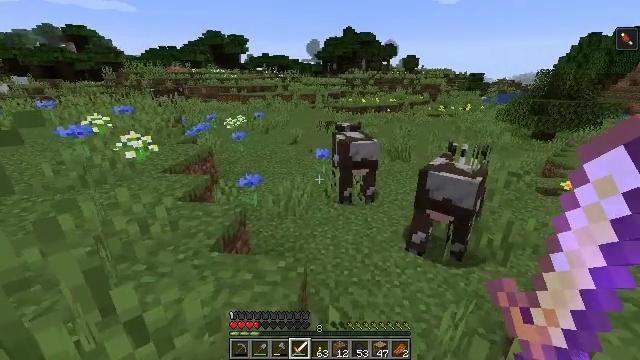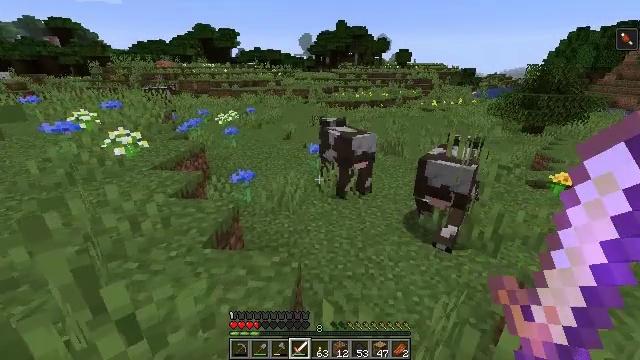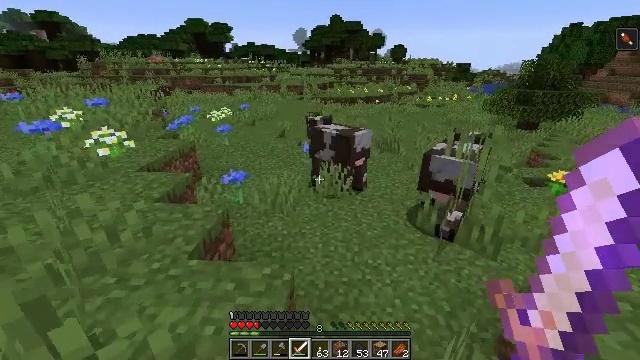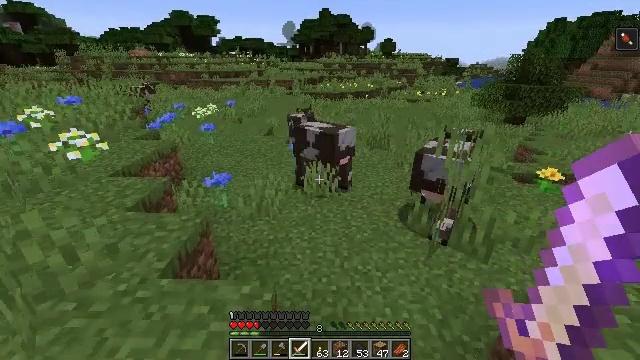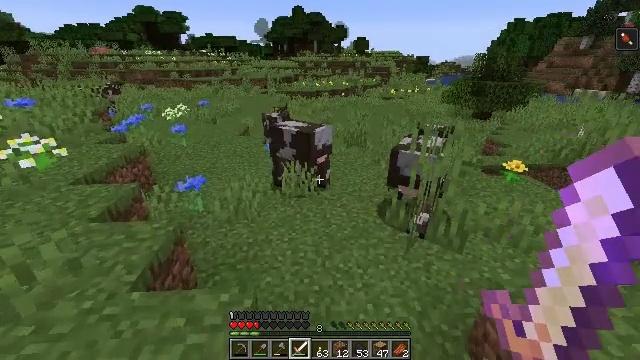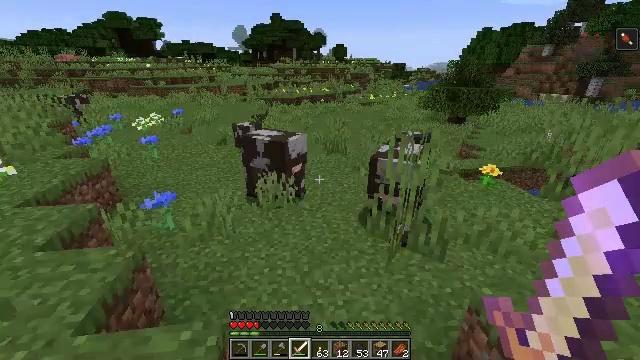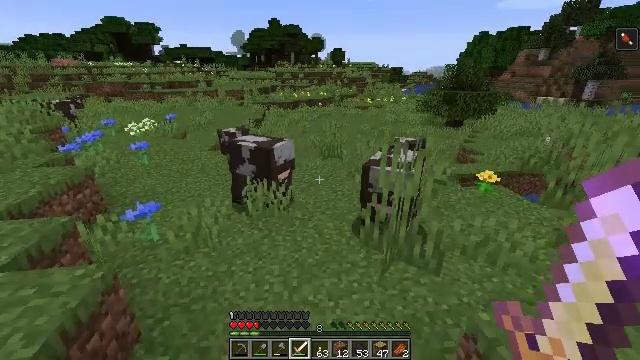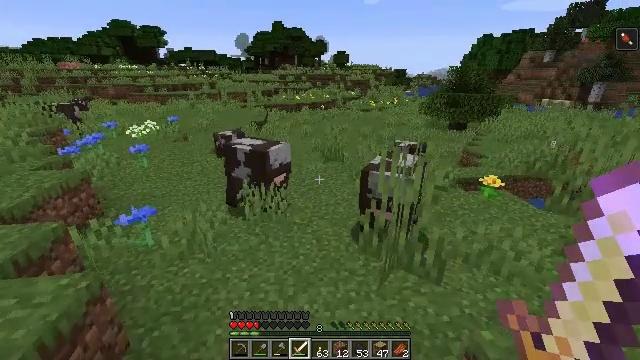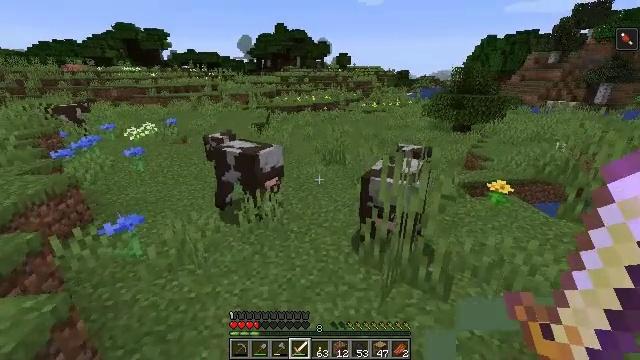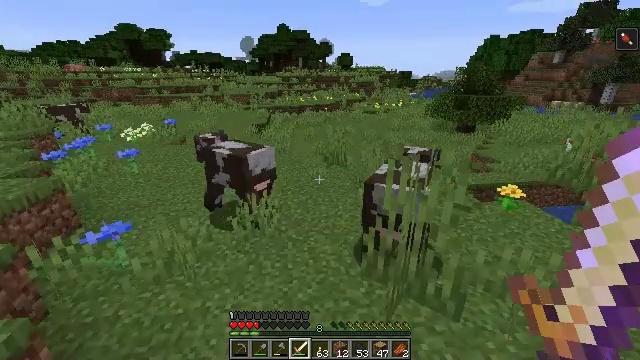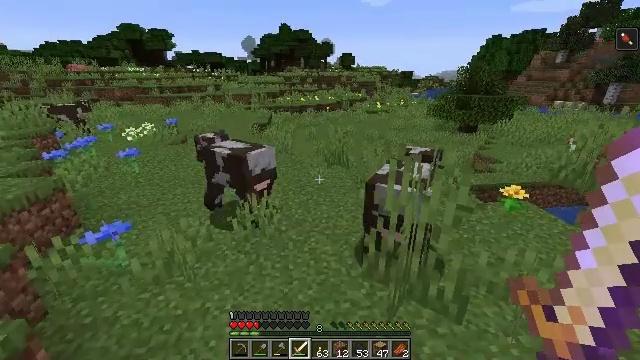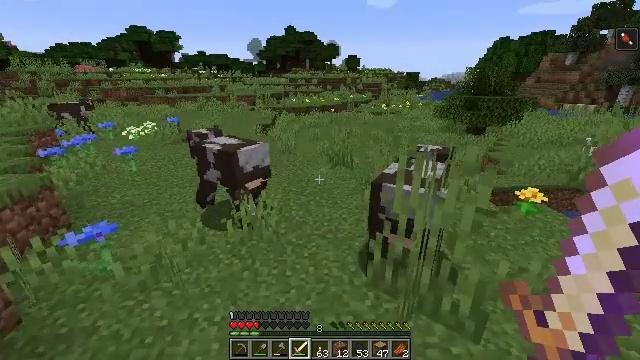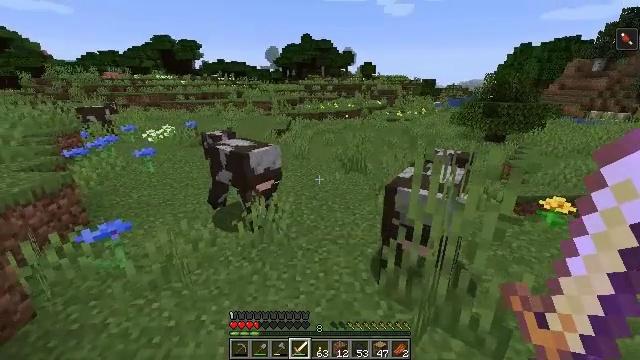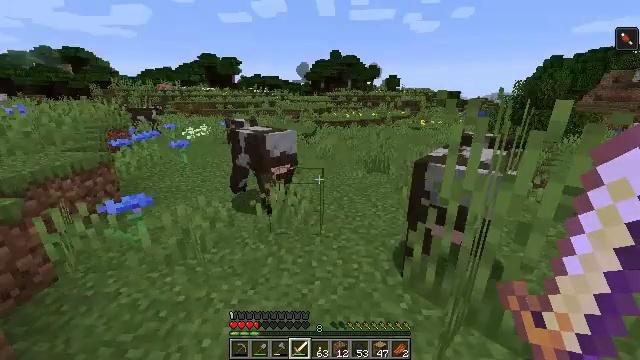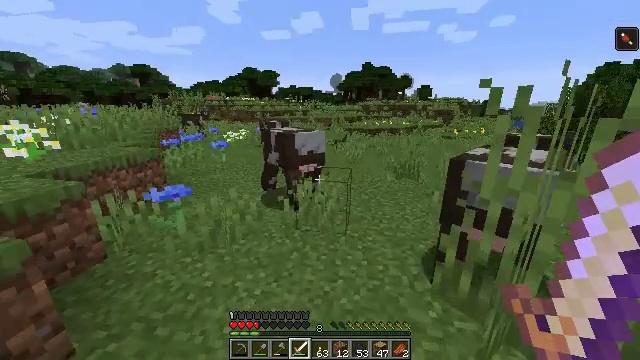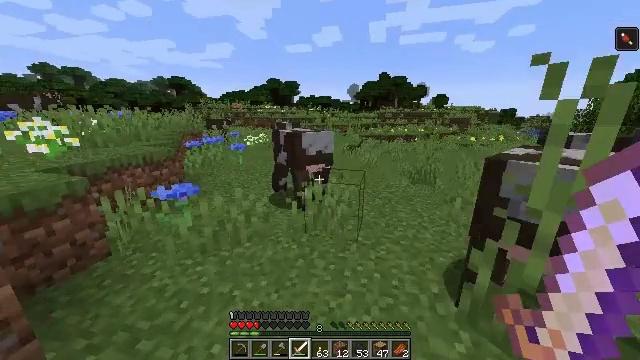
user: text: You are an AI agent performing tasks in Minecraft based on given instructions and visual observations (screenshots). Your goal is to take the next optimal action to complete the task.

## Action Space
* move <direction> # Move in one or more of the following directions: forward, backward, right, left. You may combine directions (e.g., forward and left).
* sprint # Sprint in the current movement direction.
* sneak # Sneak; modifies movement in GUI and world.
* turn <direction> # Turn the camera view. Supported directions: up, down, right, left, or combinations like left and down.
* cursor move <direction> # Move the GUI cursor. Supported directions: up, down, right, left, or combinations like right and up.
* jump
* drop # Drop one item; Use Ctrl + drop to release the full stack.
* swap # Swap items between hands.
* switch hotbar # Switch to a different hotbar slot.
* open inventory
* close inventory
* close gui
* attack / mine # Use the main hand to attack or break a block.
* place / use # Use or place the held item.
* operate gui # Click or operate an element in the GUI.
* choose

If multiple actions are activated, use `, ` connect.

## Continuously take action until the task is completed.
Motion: motion action
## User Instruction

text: Hunt animals.
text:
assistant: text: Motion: move forward, turn right and down
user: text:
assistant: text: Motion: move forward, turn right
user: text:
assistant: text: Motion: move forward and move right, turn right
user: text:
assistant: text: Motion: move forward and move right, turn right
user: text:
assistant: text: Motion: move forward and move right, turn right and up
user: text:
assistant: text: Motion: move forward and move right
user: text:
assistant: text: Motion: move forward
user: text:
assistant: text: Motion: move forward
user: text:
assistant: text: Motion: move forward
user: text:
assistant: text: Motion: move forward
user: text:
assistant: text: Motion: move forward, turn left
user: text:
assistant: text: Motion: move forward, sprint, turn left and up
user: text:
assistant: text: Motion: move forward, sprint, turn left and up
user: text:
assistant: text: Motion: move forward, sprint, turn left and up
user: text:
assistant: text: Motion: move forward, sprint, turn left and up
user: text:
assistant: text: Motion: move forward, sprint, turn left
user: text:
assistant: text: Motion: move forward, sprint, turn left
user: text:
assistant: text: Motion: move forward, sprint
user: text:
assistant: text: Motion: move forward, sprint
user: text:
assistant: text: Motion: move forward, sprint, turn left
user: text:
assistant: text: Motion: move forward, sprint, turn left
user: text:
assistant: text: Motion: move forward, sprint, turn left
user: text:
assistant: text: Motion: move forward, sprint, turn left
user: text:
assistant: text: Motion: move forward, sprint, turn left
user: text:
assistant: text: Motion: move forward, sprint
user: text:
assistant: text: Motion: move forward, sprint, turn left, attack / mine
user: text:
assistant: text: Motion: move forward, sprint, turn left and down, attack / mine
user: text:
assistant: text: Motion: move forward, sprint, attack / mine
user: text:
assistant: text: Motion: no_op
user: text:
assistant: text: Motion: no_op